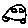
Label: car